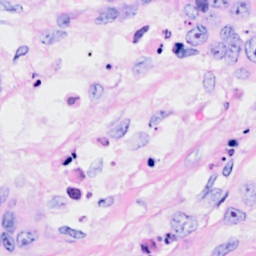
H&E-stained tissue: Breast